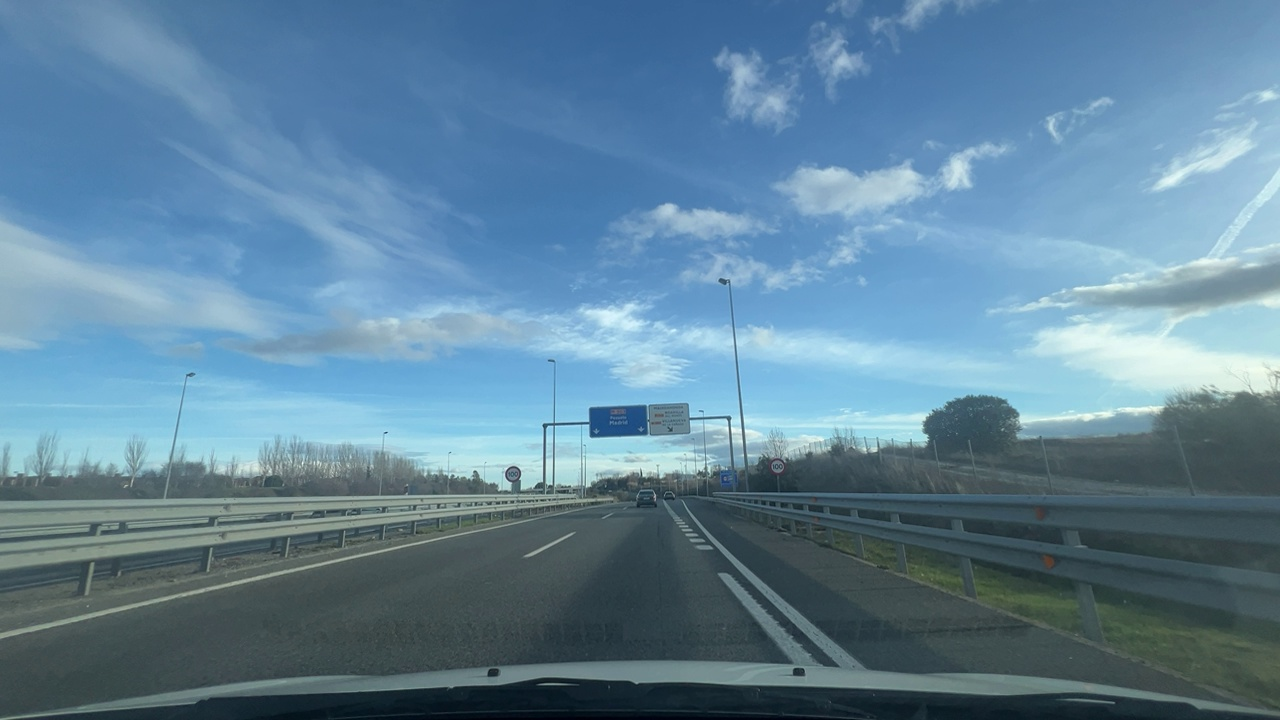
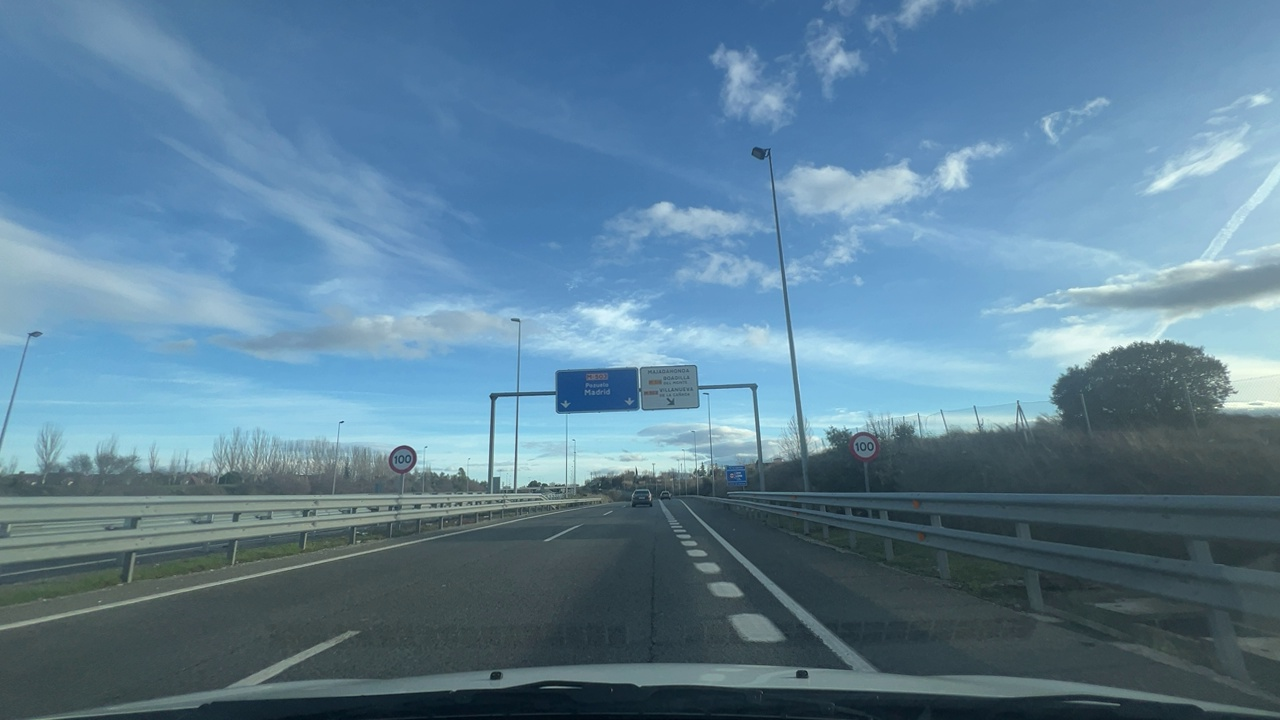
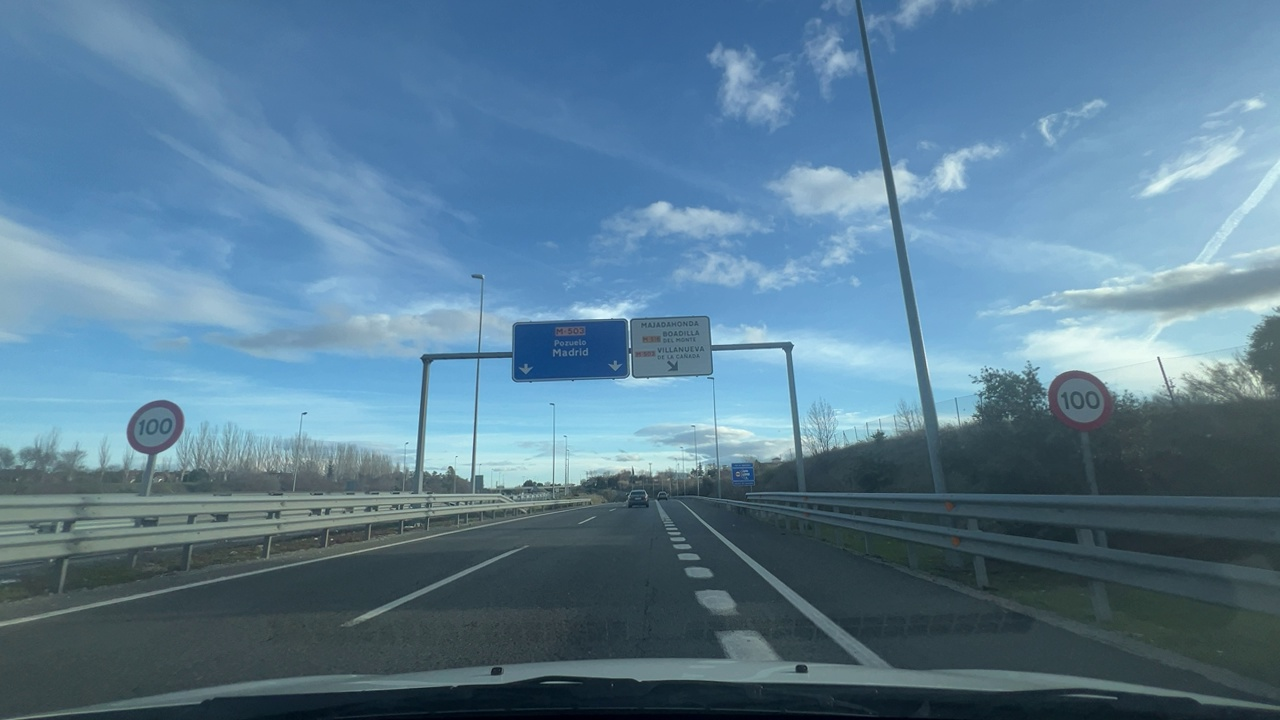
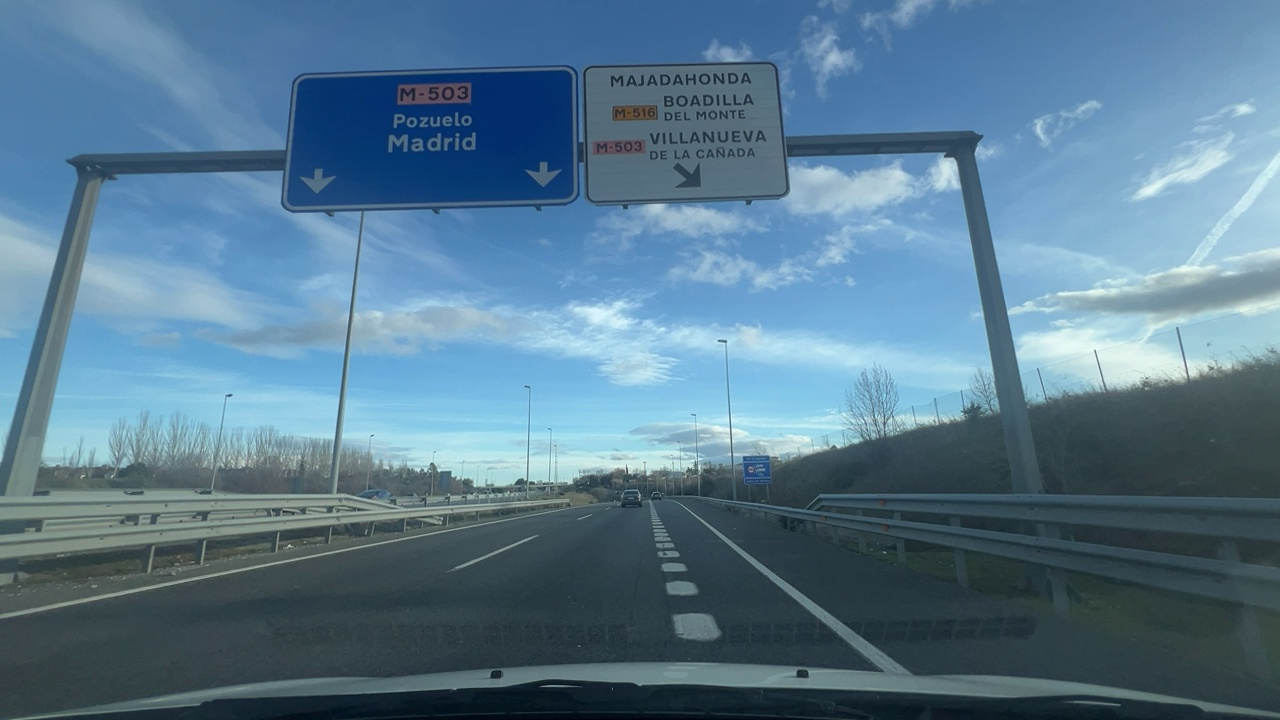
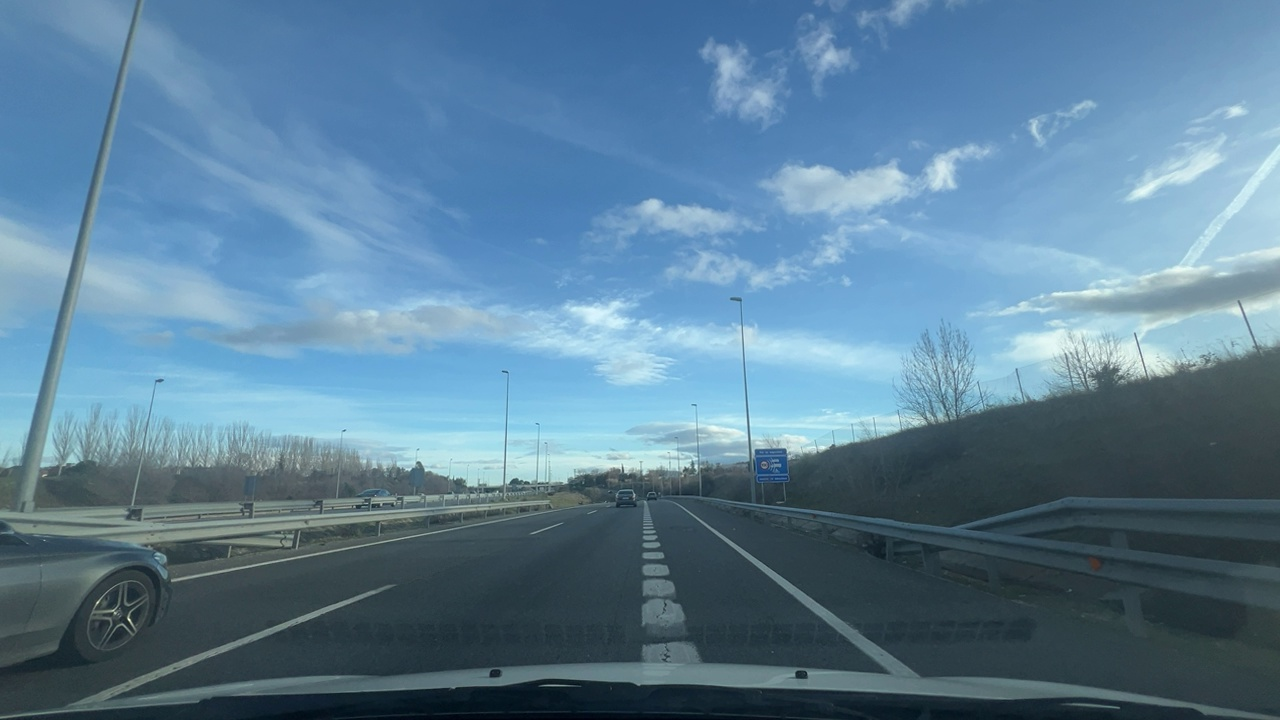
Situation: Speed limit adaptation
Question: Are multiple speed limit signs with different values visible?
Answer: No
Reasoning: Two speed limit signs displaying the same values appear at the same time.

Situation: Speed limit adaptation
Question: Is there a speed limit sign regulating the ego lane?
Answer: Yes
Reasoning: A speed limit sign is positioned on the roadside facing the ego direction of travel.

Situation: Speed limit adaptation
Question: What speed value is displayed on the visible speed limit sign?
Answer: 99
Reasoning: The visible speed limit sign displays 100 km/h.

Situation: Speed limit adaptation
Question: Is the ego vehicle traveling on a highway?
Answer: Yes
Reasoning: Multiple wide lanes and highway-style signage indicate a highway environment.

Situation: Speed limit adaptation
Question: Is the ego vehicle entering or exiting a highway?
Answer: Yes
Reasoning: A lane appearing to the right of the ego lane indicates a highway exit

Situation: Speed limit adaptation
Question: Are speed bumps, crosswalks, or construction-related obstacles present in the ego lane?
Answer: No
Reasoning: There are no visible objects present on the ego lane